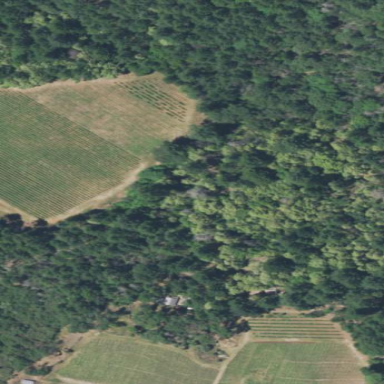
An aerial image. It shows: Vineyard with wine grapes as the crop.